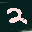
Label: 2